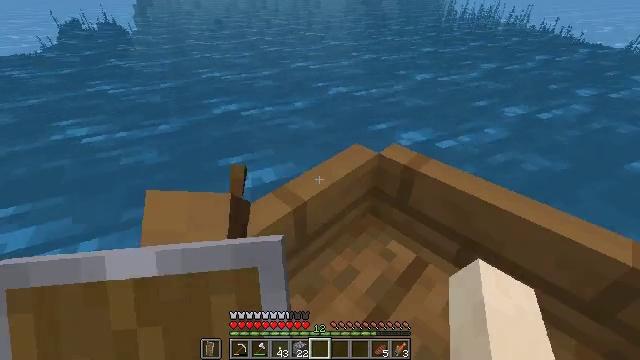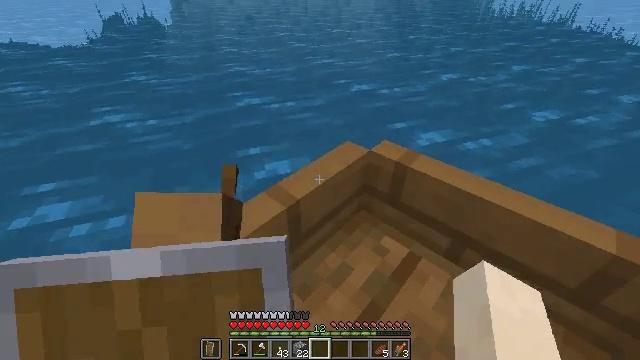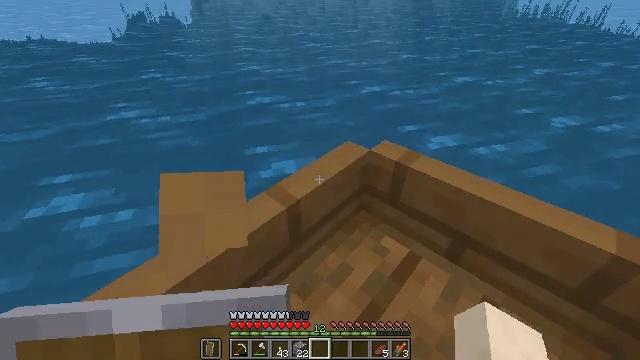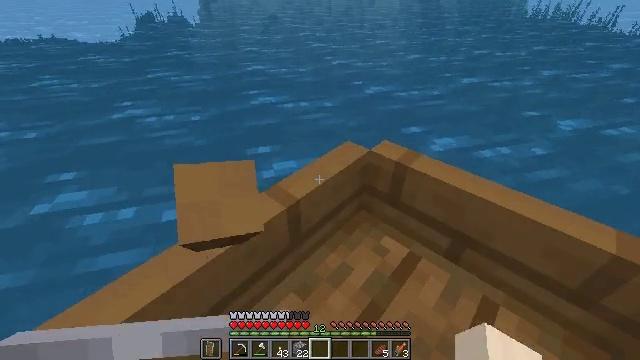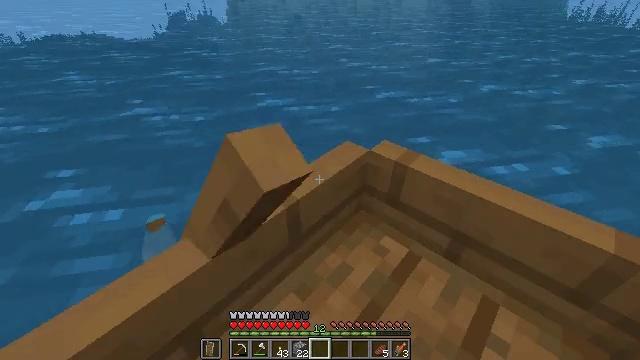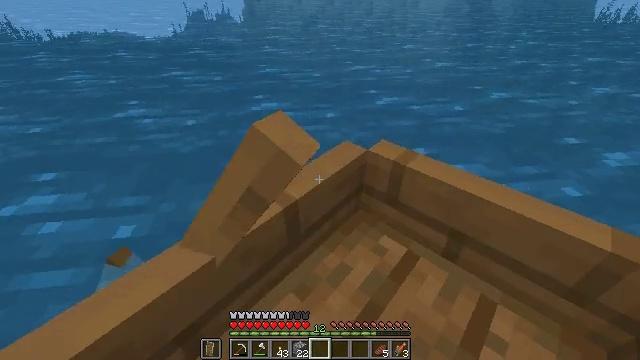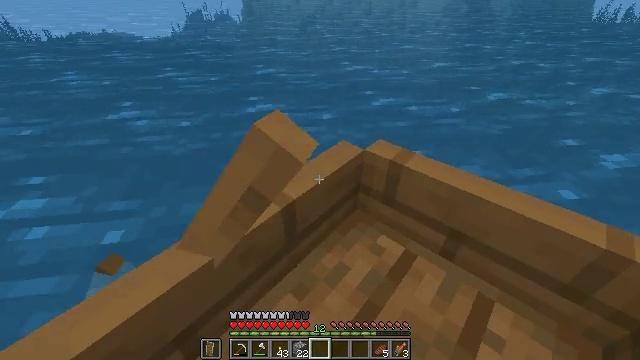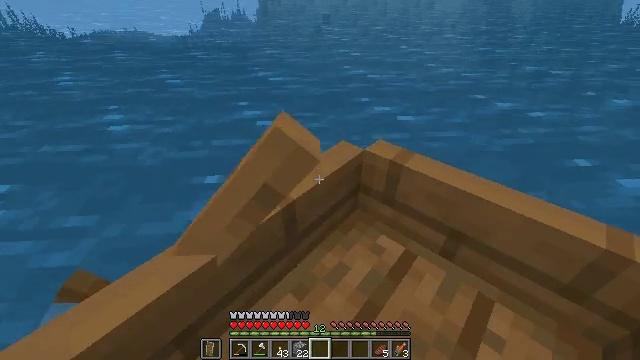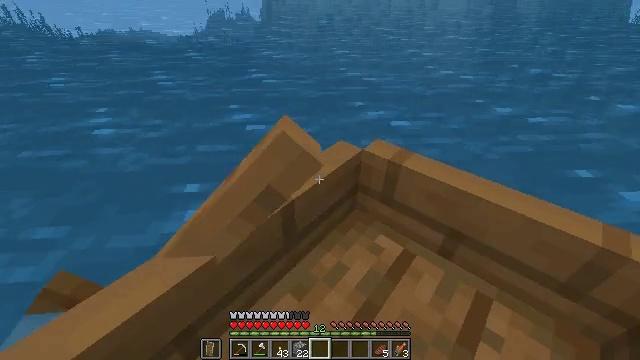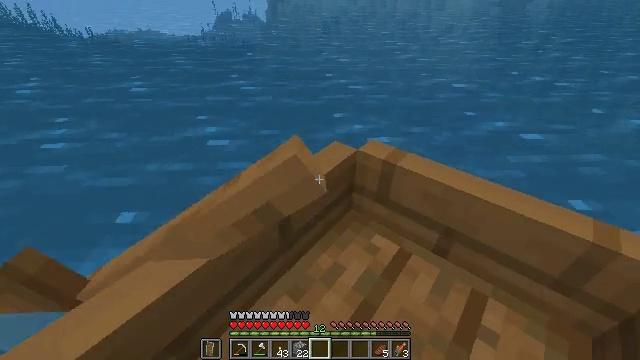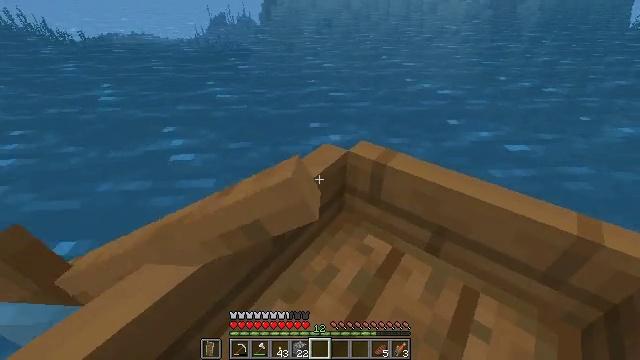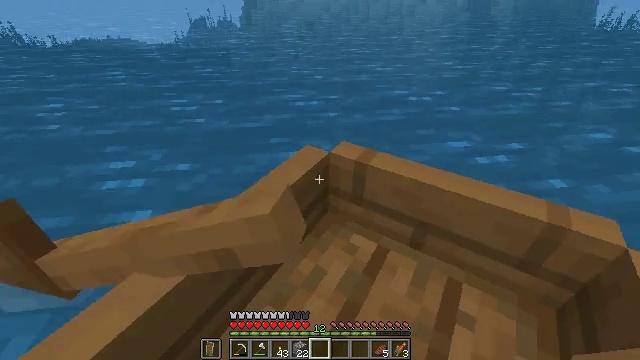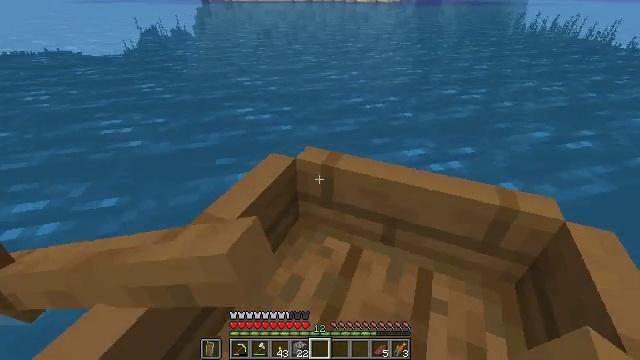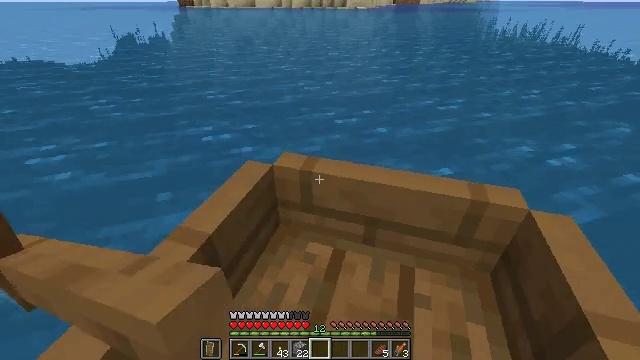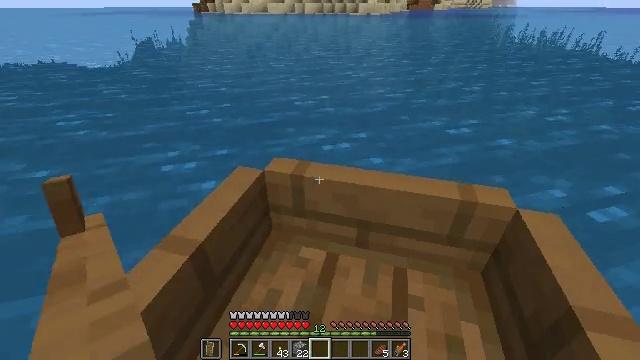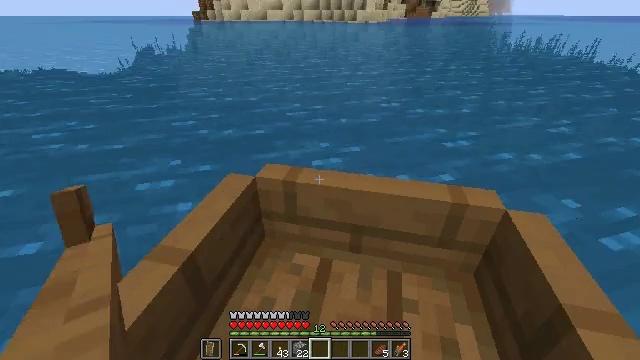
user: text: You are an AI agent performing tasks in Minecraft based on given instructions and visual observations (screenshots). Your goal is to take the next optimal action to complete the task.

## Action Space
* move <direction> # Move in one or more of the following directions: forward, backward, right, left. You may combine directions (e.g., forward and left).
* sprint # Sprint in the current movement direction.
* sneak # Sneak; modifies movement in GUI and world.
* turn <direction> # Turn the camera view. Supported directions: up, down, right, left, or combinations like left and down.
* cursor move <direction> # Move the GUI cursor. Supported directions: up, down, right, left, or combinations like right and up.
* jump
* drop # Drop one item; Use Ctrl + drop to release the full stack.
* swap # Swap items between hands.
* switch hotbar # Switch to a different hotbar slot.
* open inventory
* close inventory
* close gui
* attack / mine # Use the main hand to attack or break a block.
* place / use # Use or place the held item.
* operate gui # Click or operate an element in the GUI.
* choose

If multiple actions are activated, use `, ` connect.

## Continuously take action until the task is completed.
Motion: motion action
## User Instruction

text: Collect tall seagrass by holding left button.
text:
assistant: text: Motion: move forward, turn right
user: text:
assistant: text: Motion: move forward
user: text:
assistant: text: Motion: move forward
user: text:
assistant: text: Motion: move forward
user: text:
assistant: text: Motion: move forward
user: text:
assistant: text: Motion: move forward
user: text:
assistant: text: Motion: move forward
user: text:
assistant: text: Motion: move forward
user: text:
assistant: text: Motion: move forward, turn right
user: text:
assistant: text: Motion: move forward, turn right
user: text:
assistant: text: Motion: move forward and move left, turn right
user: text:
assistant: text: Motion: move forward and move left, turn right and up
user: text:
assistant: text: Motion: move forward and move left, turn right and up
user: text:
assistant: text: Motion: move forward, turn right
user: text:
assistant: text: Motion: move forward, turn right and up
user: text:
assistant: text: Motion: move forward
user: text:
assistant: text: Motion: move forward
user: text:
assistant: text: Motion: move forward
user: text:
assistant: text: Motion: move forward
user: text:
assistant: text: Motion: move forward
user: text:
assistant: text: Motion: move forward
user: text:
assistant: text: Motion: move forward
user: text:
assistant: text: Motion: move forward
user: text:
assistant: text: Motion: move forward
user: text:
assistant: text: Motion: move forward
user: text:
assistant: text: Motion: move forward
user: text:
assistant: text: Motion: move forward and move right
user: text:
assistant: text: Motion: move forward and move right
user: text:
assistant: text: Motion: move forward and move right
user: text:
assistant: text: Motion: move right